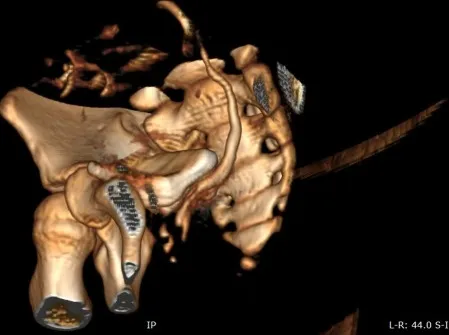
VRT (volume rendering technique) CT image, urographic sequence:oblique anterior view after removing left coxal bone:paravesical path of left ureter that insert into vagina.
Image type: radiology (ct)